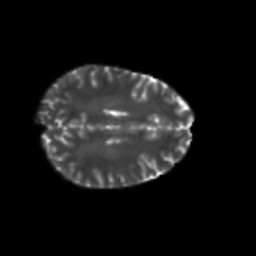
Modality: T2w
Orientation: axial
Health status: healthy
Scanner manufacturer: philips
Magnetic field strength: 3 T
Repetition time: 6.964 s
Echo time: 0.092 s